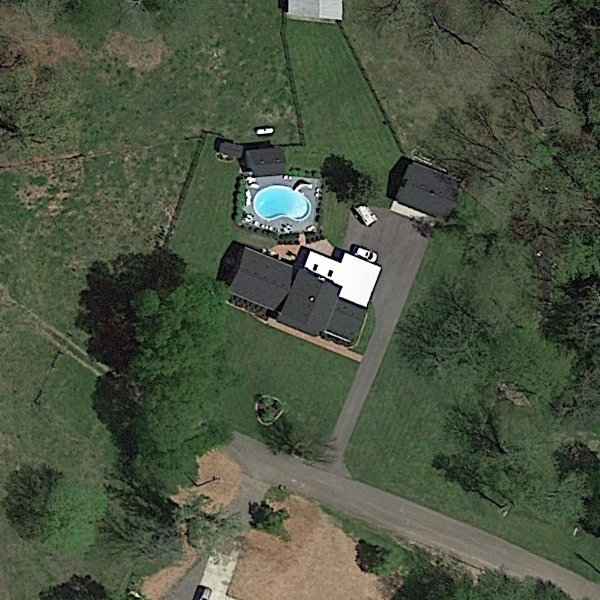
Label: SparseResidential